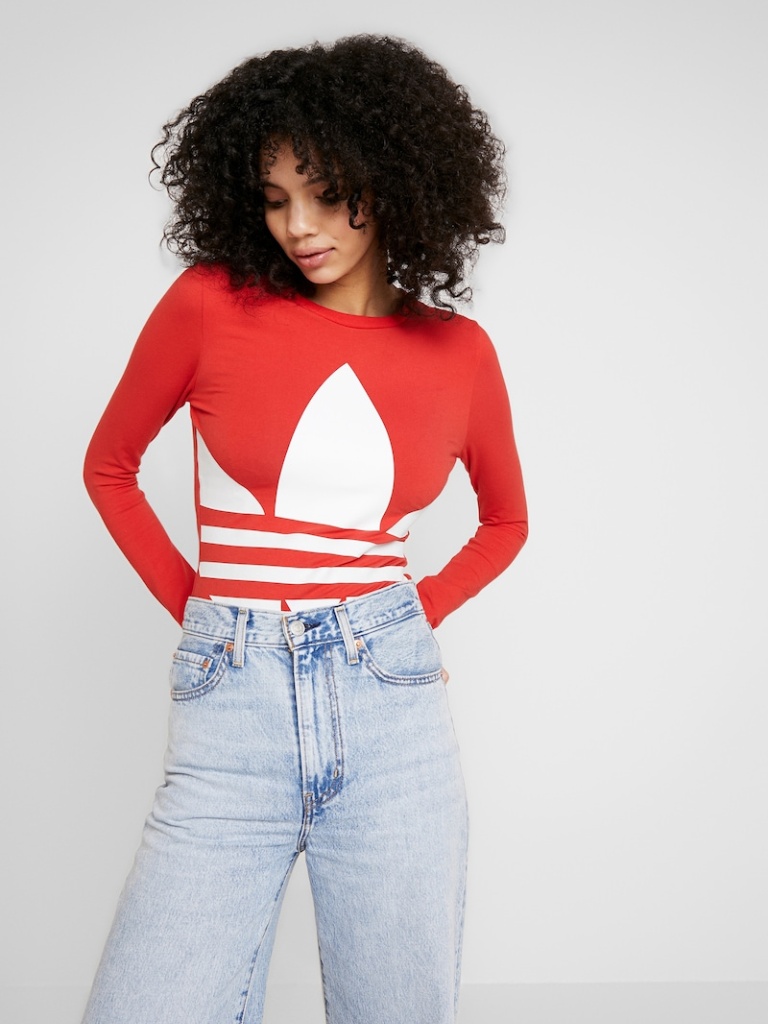
cotton tight a long-sleeved with the sleeves down hip length French Tucked crew bodysuit